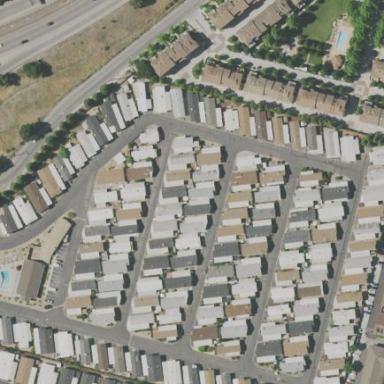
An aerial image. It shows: Residential area designated as trailer park.